Field crop: maize
Growth stage: 1
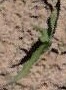
Species: maize